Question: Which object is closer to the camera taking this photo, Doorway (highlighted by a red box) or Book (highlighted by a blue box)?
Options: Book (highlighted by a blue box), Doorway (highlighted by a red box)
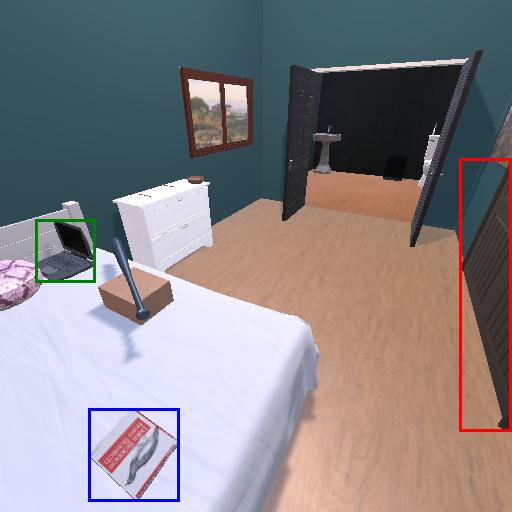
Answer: Book (highlighted by a blue box)